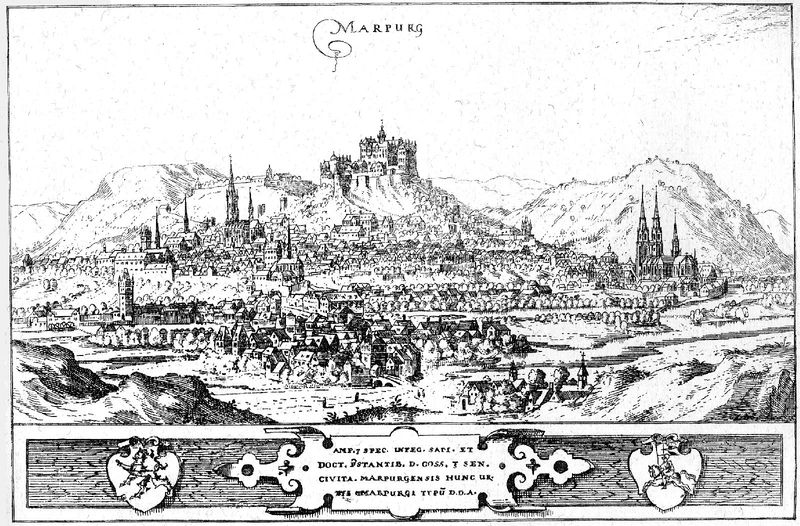
Titel: Stadtansicht von Marburg
Künstler: Wilhelm Dilich
Schlagwörter: baum, berg, felsen, gemälde, himmel, weiß, bäume, fluss, landschaft, stadt, schwarz, skizze, zeichnung, haus, schloss, alt, bild, häuser, hügel, natur, kirche, blatt, wald, pferd, turm, schrift, ansicht, vedute, berge, gebirge, mauer, monochrom, inschrift, kirchen, stadtansicht, schild, burg, türme, dom, druck, schwarz weiss, stich, text, kathedrale, aussenansicht, wappen, mittelalter, siedlung, volute, kupferstich, historisch, latein, marburg, marpurg